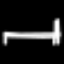
Label: bed